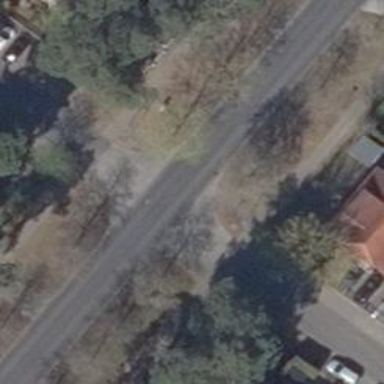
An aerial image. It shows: Unmarked crossing on footway.